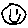
Label: smiley face